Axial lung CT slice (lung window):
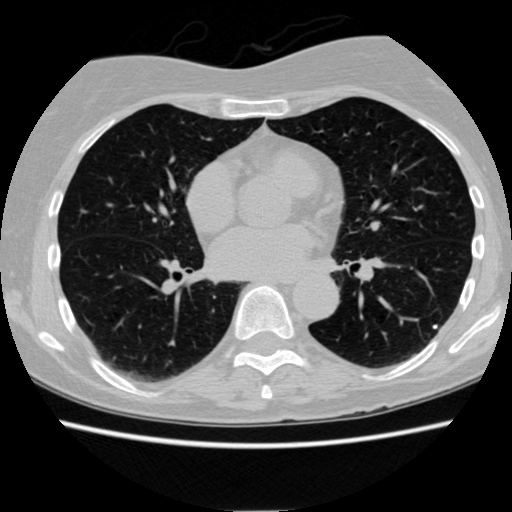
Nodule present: yes
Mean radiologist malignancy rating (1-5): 1